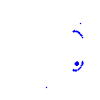
Particle: kaon